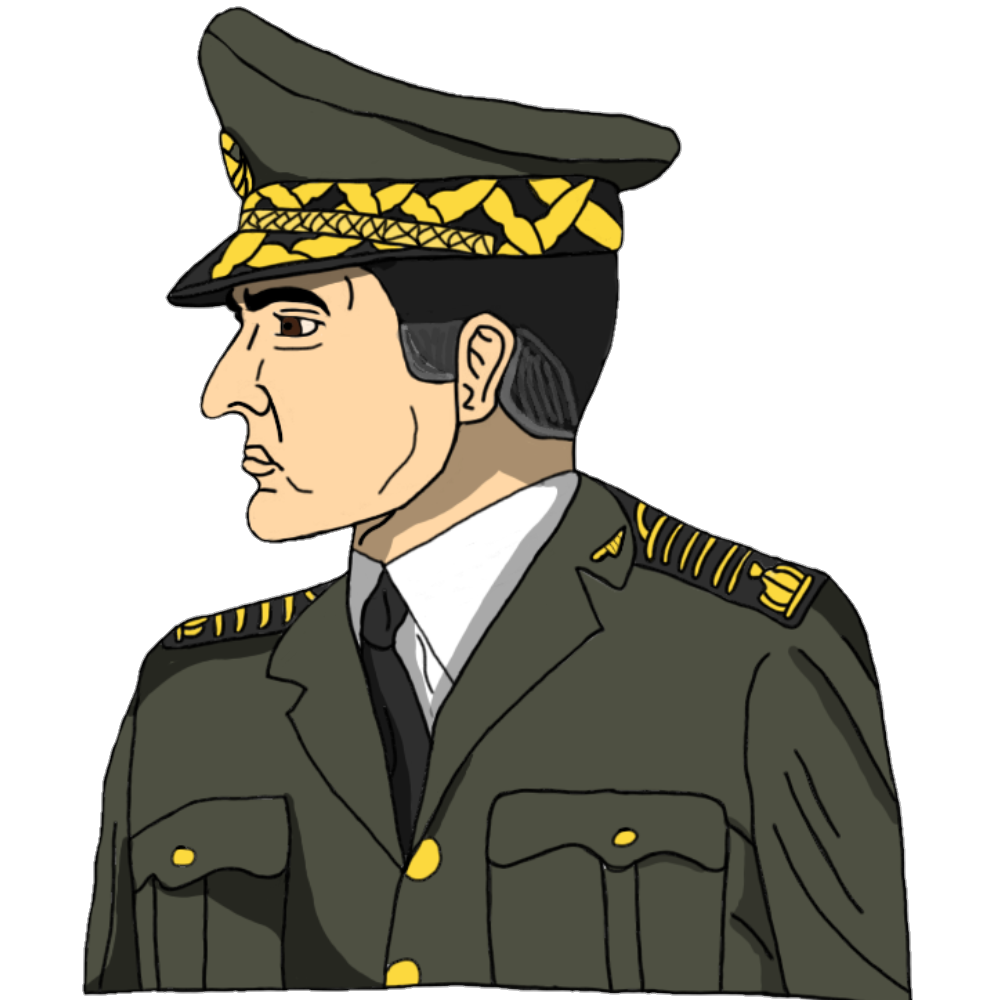
Label: 4_Yes_Chad